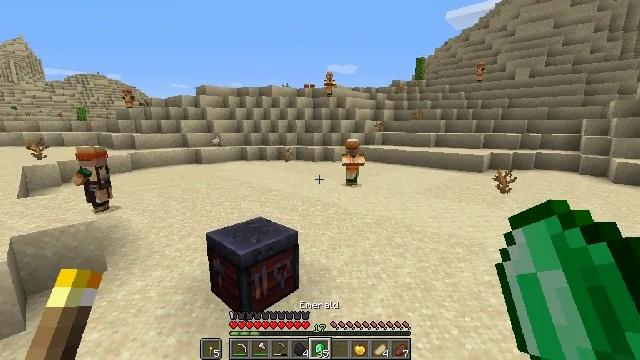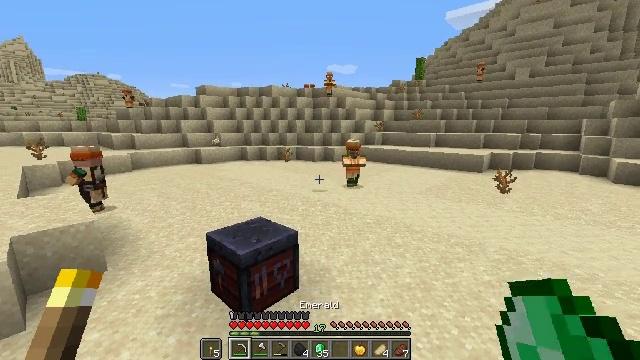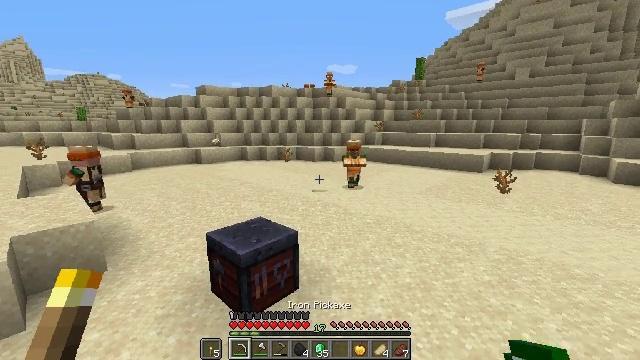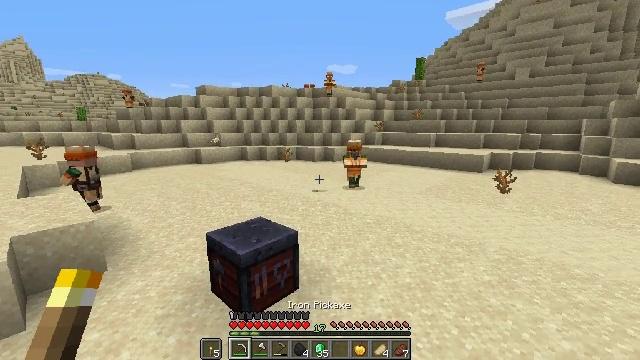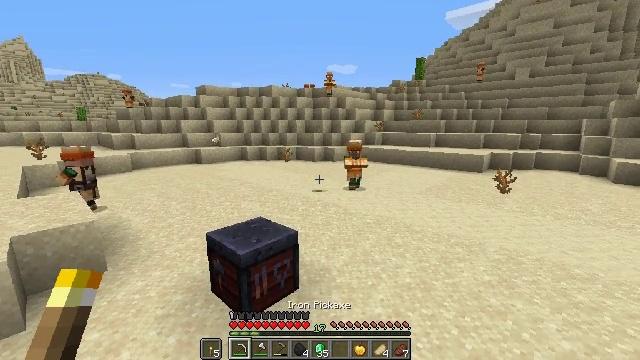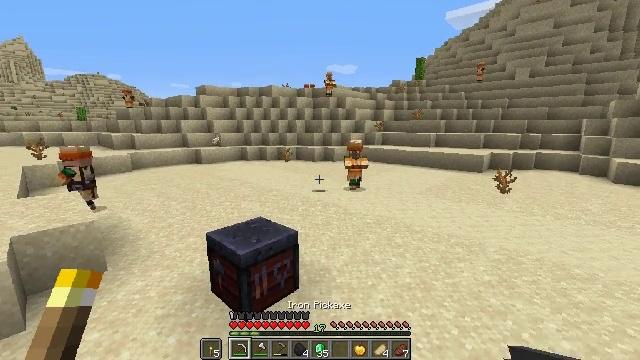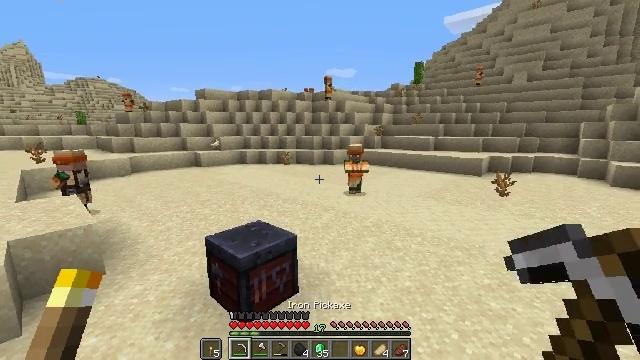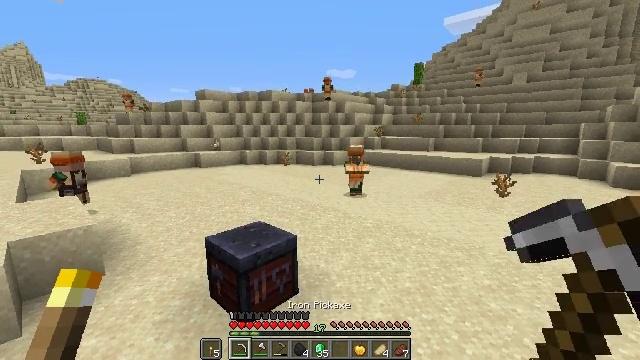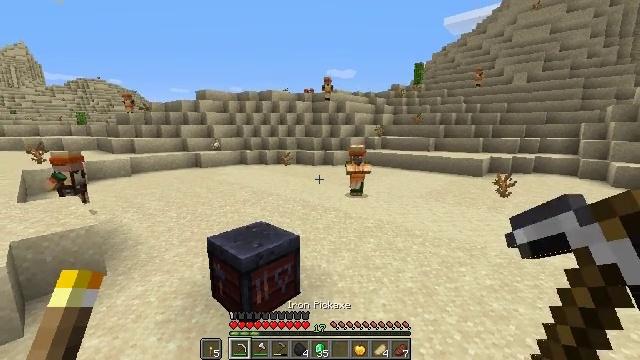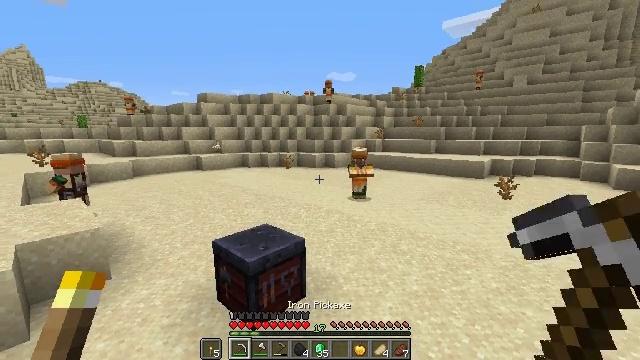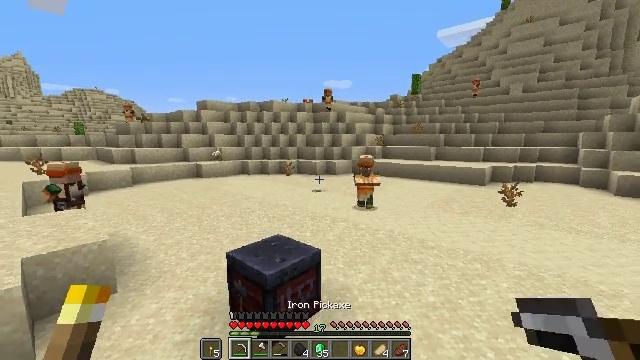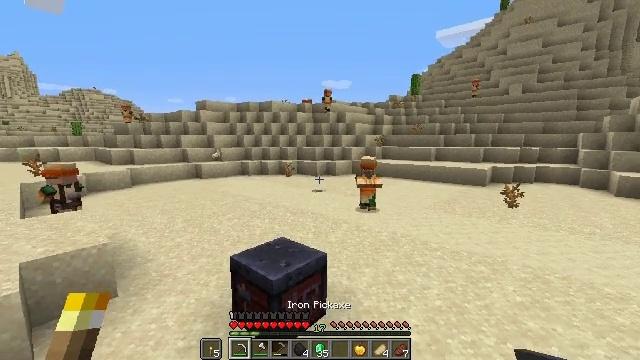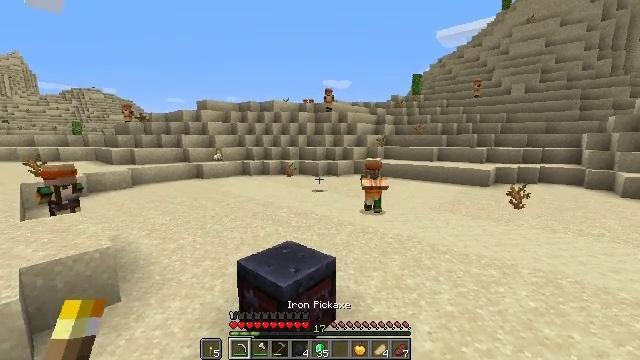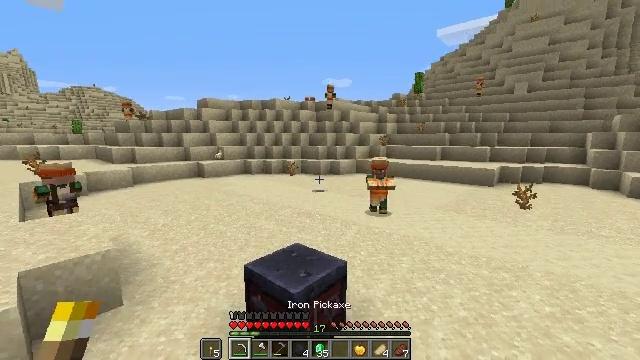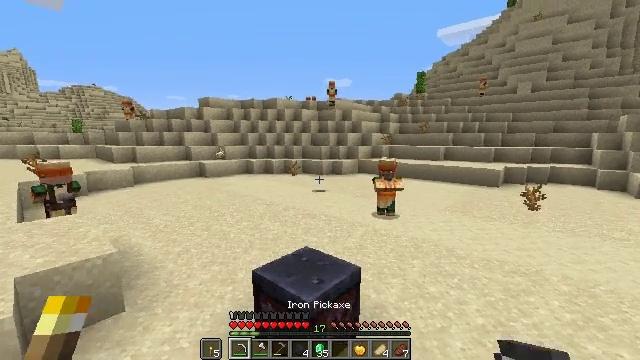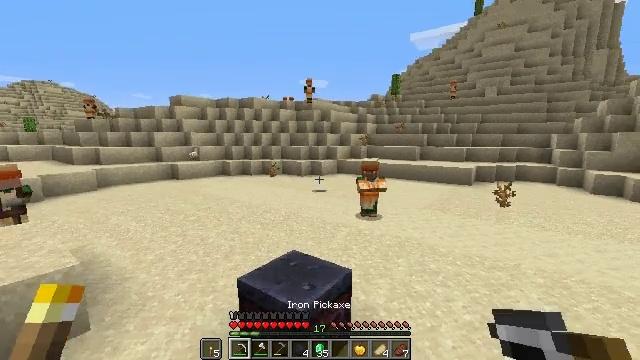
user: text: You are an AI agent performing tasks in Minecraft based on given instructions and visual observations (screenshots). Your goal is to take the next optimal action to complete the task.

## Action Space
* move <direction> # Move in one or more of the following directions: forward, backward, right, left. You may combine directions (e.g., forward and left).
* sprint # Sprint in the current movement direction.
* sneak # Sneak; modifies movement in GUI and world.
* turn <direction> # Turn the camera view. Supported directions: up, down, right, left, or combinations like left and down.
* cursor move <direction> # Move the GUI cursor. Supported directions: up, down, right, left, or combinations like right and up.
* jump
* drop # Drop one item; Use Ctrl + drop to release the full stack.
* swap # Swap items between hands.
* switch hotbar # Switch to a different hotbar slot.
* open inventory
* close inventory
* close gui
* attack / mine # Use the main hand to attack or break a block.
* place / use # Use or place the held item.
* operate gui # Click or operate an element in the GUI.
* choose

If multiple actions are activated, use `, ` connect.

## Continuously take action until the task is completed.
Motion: motion action
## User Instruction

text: Break the smithing table to move it.
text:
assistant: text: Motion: switch to hotbar 1
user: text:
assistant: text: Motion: switch to hotbar 1
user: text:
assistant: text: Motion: no_op
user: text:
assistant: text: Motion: no_op
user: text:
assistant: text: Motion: no_op
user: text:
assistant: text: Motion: no_op
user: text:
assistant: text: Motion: no_op
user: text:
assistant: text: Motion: move left
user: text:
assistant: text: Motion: move left
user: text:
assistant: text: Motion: move forward and move left, turn up
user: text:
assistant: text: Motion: move forward and move left
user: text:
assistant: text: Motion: move forward and move left
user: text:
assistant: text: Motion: move forward and move left
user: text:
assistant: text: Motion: move forward and move left
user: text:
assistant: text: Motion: move forward and move left, turn right
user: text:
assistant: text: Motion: move forward and move left, turn right
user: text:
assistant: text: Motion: move forward and move left, turn right
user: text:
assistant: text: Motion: no_op
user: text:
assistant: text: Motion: no_op
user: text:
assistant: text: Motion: no_op
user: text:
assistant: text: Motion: no_op
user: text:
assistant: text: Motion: no_op
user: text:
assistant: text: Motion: no_op
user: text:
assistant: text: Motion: no_op
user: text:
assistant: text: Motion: no_op
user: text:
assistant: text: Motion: no_op
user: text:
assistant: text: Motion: no_op
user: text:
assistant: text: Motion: no_op
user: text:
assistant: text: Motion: no_op
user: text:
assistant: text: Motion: no_op